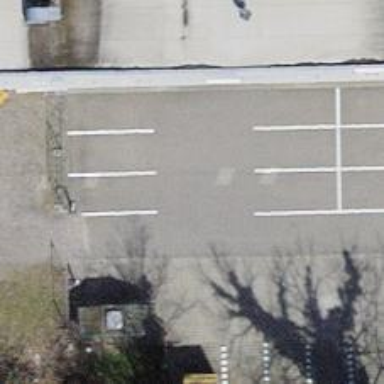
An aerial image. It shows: Road serving as parking aisle.